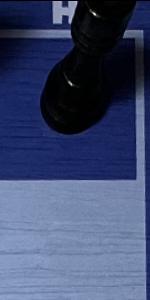
Label: Empty